Question: Find the minimum number of moves required to get from the Tower of Hanoi state described in the figure to the completed state
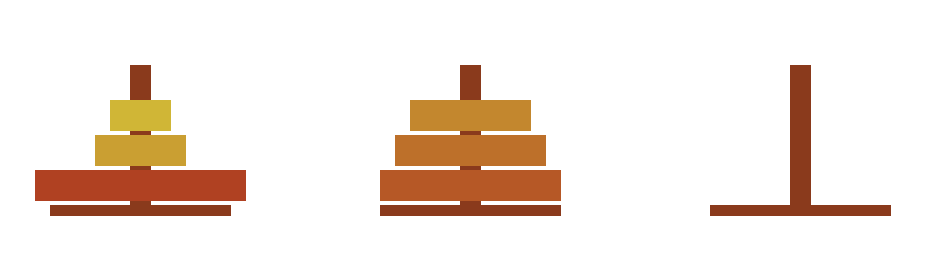
Answer: 35